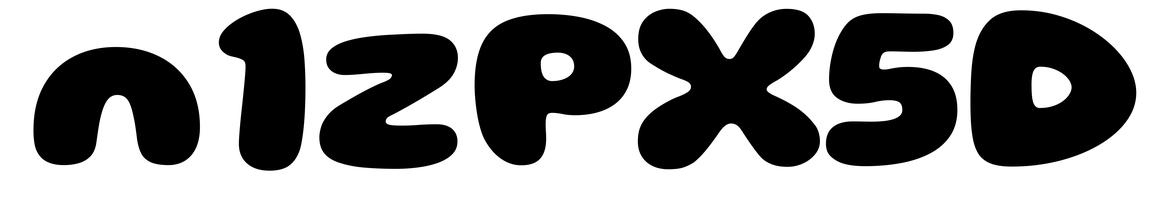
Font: Gluten_ExtraBold